Question: I know there is a lot of questions, with answers, but none of them works for me.
My styles and themes:
'''
<style name="AnnaTheme" parent="Theme.AppCompat.Light.DarkActionBar">
<!--
Colors,
and stuff
-->
<item name="android:dropDownItemStyle">@style/DropDownItemStyle</item>
<item name="android:spinnerDropDownItemStyle">@style/DropDownItemStyle</item>
<item name="spinnerDropDownItemStyle">@style/DropDownItemStyle</item>
</style>
<style name="DropDownItemStyle" parent="Widget.AppCompat.Light.DropDownItem.Spinner">
<item name="android:textColor">@android:color/black</item>
</style>
'''
But the result is still this:

The layout is this:
'''
<android.support.design.widget.TextInputLayout
android:id="@+id/til_email"
android:layout_width="wrap_content"
android:layout_height="wrap_content">
<AutoCompleteTextView
android:id="@+id/et_email"
android:layout_width="@dimen/join_field_width"
android:layout_height="wrap_content"
android:hint="@string/email"
android:inputType="textEmailAddress"/>
</android.support.design.widget.TextInputLayout>
'''
And the adapter:
'''
emailView.setAdapter(new ArrayAdapter<>(this, android.R.layout.simple_list_item_1, Utils.getUniqueEmailsFromAccount(this)));
'''
Can you guys help me how to make the text black?
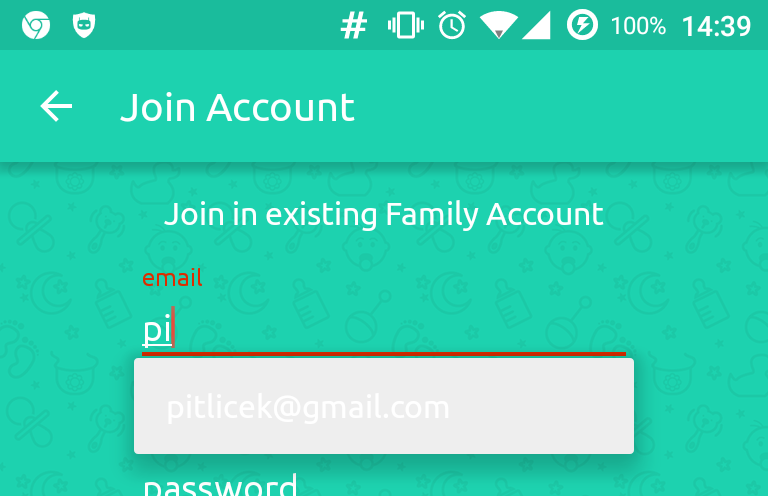
Answer: Try this advice then...
'Adapter'
'emailView.setAdapter(new ArrayAdapter<>(this, android.R.layout.simple_dropdown_item_1line, Utils.getUniqueEmailsFromAccount(this)));'
---
1# Create a 'style' as follows :
'''
<style name="CustomAuto">
<item name="android:paddingTop">3dp</item>
<item name="android:paddingRight">5dp</item>
<item name="android:paddingBottom">3dp</item>
<item name="android:paddingLeft">5dp</item>
<item name="android:textColor">#000</item>
</style>
'''
2# Create a 'Layout' as follows :
'''
<?xml version="1.0" encoding="utf-8"?>
<TextView xmlns:android="http://schemas.android.com/apk/res/android"
android:layout_width="match_parent"
android:layout_height="wrap_content"
android:id="@+id/any_id"
style="@style/CustomAuto"
android:singleLine="true" />
'''
3# Change your 'Adapter' to :
'''
emailView.setAdapter(new ArrayAdapter<>(this,R.layout.text_custom_view, Utils.getUniqueEmailsFromAccount(this)));
'''